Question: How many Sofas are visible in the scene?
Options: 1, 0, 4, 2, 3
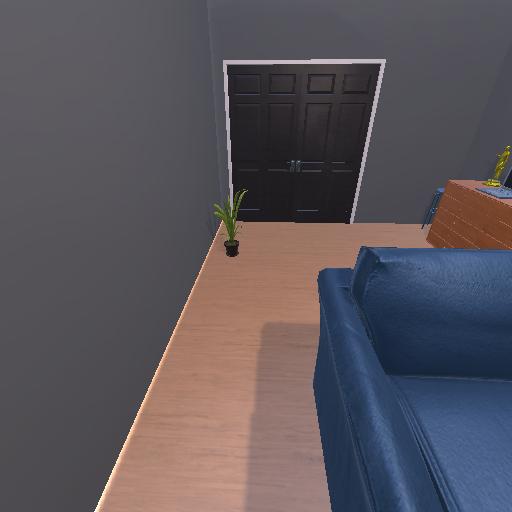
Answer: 1